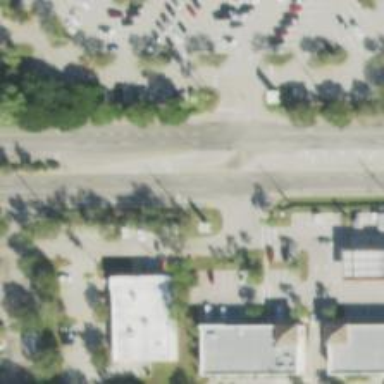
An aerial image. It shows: Asphalt road with primary link designation.